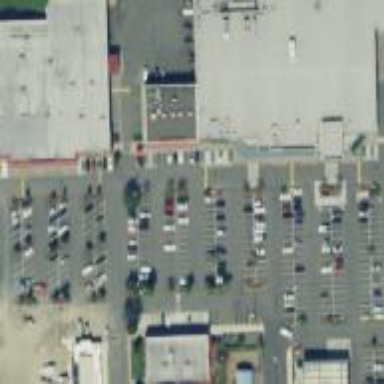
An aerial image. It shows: Retail area.